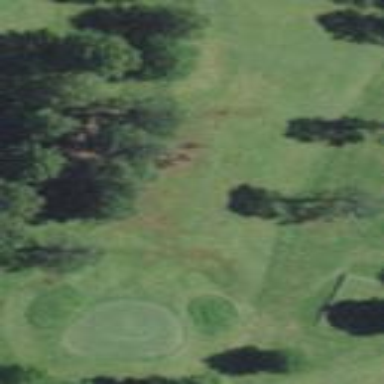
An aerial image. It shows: Grassy area designated as golf fairway.